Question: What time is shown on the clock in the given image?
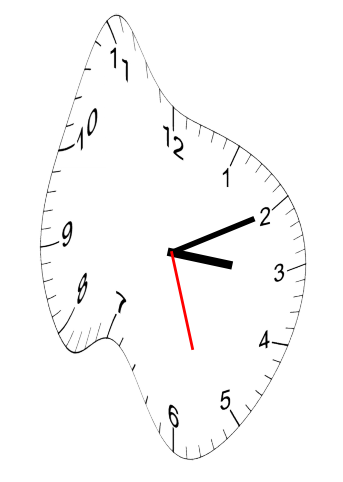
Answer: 03:10:27